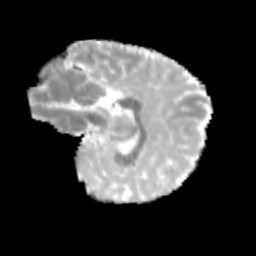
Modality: MD
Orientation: sagittal
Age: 12
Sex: female
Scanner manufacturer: siemens
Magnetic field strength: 3 T
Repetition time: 3.8 s
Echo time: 0.07 s